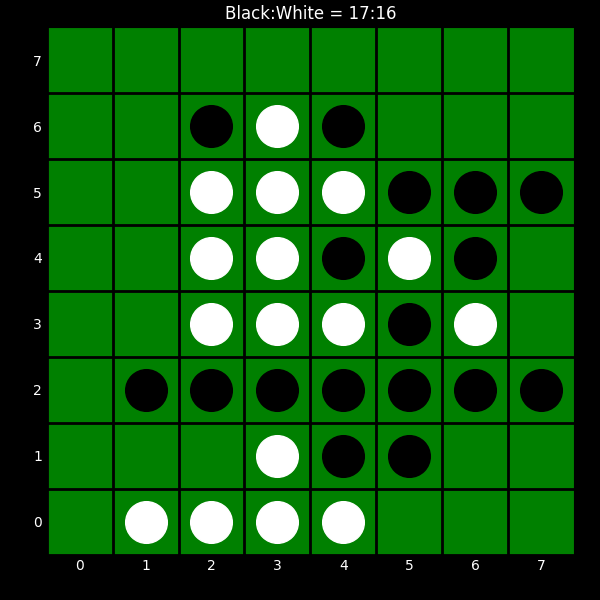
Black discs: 17
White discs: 16